Aerial crown-view tile of a tropical tree (Barro Colorado Island, Panama), acquired 20241112:
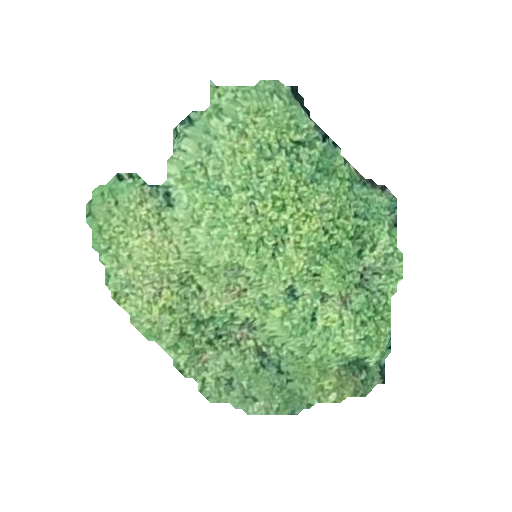
Species: Ficus yoponensis
GBIF accepted scientific name: Ficus yoponensis
Crown area: 112.205 m²